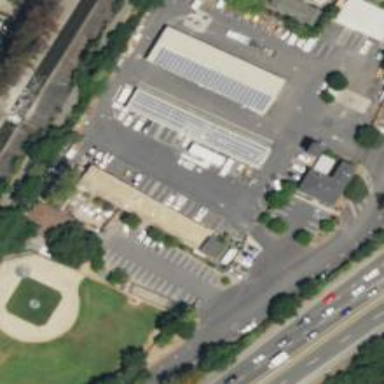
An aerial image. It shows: Asphalt parking space.